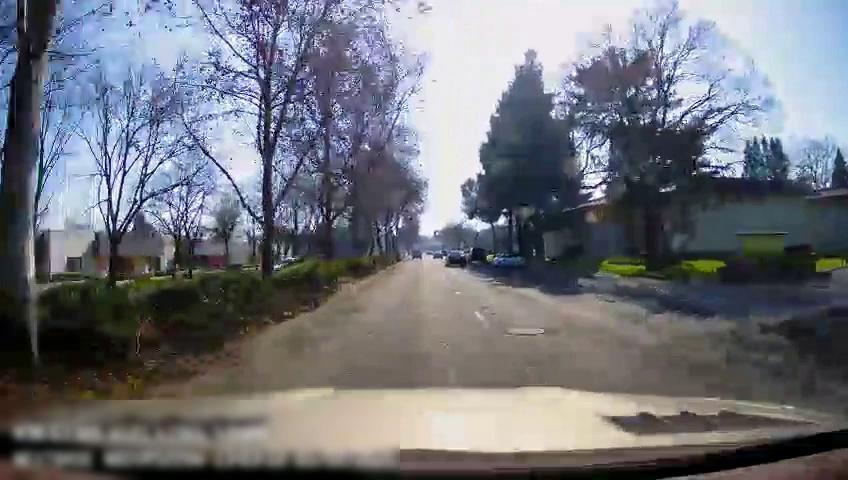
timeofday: Day
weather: Sunny
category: Drivable Space
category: Vehicles | Car
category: Vehicles | Car
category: Vehicles | Car
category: Vehicles | Car
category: Vehicles | Truck
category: Lanes | Current Lane